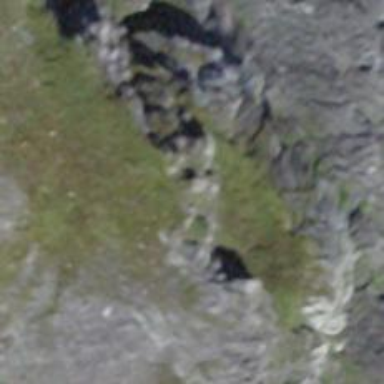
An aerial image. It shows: Cliff in nature.